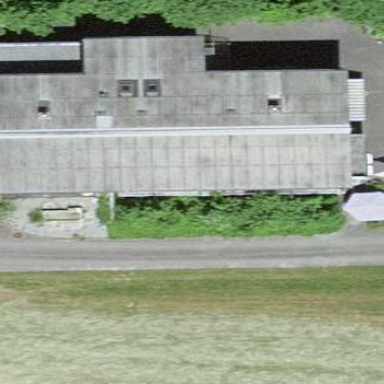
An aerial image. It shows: Building.